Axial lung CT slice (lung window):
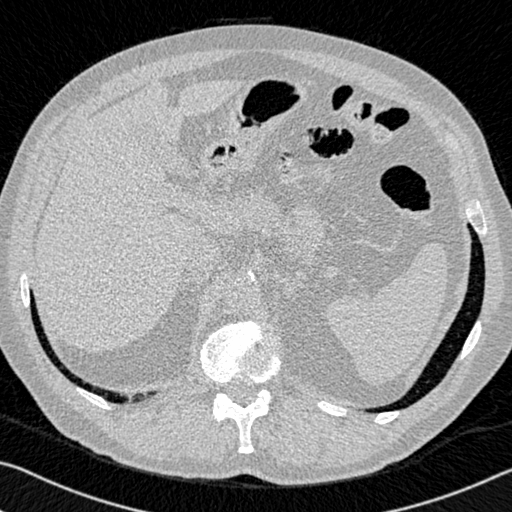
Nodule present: no